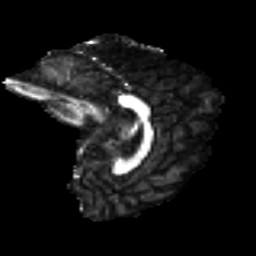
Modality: FA
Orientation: sagittal
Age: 31
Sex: male
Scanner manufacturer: ge
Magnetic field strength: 3 T
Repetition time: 7.8 s
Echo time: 0.0606 s